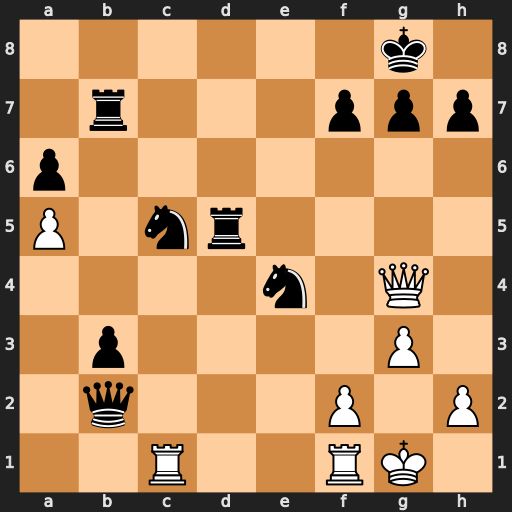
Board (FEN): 6k1/1r3ppp/p7/P1nr4/4n1Q1/1p4P1/1q3P1P/2R2RK1
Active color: w
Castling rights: -
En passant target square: -
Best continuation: Qc8+ Rd8 Qxd8#